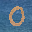
Label: 0